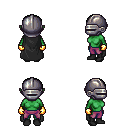
a pixel art fantasy rpg character, female body template, orc, green skin, black cape, magenta pants, green plain hairstyle, metal helm, gold gloves, black shoes, four views (front, back, left, right), 2x2 character sprite sheet, small pixel art, hard edges, no anti-aliasing